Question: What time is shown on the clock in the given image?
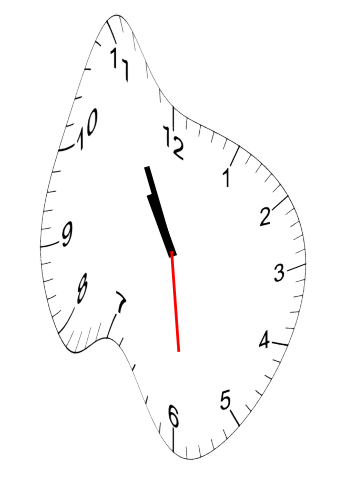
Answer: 10:55:29